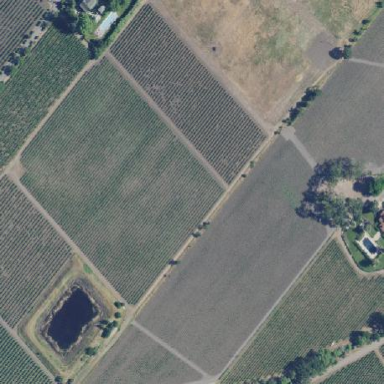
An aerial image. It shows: Vineyard where grapes are grown.